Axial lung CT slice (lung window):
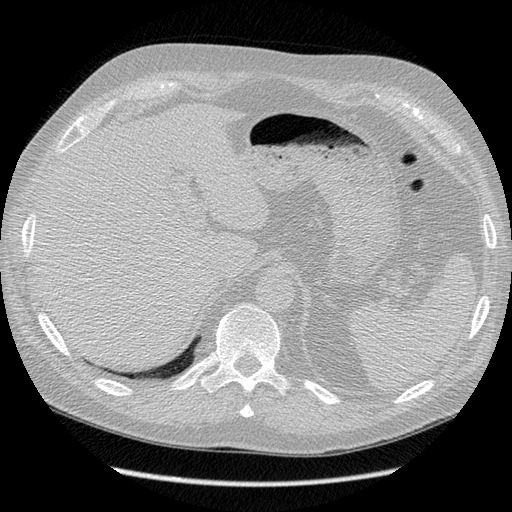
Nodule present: no